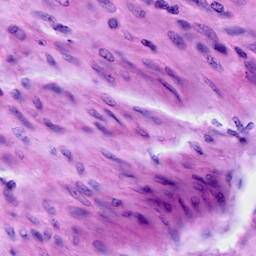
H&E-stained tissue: Cervix